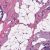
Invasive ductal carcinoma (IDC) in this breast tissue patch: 1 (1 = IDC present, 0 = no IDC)